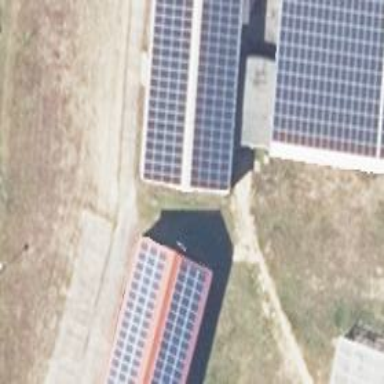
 generating electricity through photovoltaic methods."